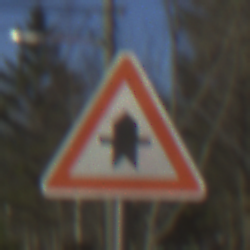
Verkehrszeichen: Vorfahrt
Umgebung: Outdoor, Nature
Tageszeit: MorningAfternoon
Wetter: Clear
Licht: Natural
Jahreszeit: Winter
Kontrast: HighContrast